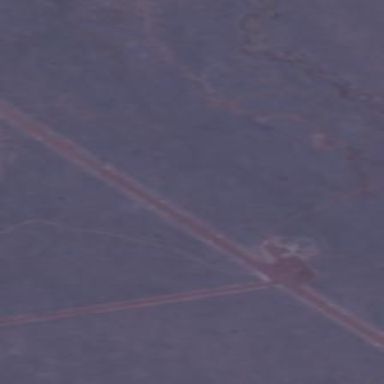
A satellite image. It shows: Runway made of ground at the airport.